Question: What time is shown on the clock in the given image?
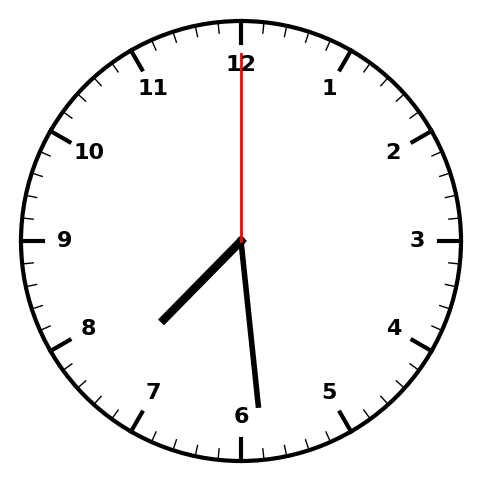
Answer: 07:29:00